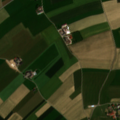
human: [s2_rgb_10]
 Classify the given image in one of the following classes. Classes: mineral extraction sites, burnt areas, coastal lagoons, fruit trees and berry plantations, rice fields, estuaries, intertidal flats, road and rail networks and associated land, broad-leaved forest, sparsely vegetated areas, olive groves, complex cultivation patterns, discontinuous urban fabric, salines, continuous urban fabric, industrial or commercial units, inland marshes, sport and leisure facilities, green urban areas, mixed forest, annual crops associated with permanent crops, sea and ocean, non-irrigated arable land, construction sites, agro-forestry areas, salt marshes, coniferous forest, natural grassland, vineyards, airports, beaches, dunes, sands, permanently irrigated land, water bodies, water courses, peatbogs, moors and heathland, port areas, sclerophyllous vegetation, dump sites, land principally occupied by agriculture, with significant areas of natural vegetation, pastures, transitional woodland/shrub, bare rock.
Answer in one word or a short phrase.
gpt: non-irrigated arable land, pastures